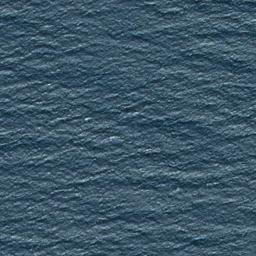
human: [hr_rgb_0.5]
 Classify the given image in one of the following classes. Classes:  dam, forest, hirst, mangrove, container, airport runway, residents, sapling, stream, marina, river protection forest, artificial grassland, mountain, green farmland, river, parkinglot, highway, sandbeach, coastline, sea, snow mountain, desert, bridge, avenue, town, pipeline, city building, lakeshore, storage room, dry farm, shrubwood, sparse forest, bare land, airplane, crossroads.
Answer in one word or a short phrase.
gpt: sea